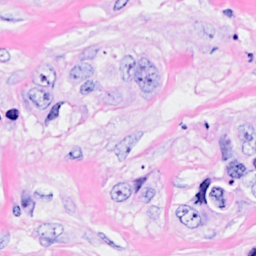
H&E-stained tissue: Breast